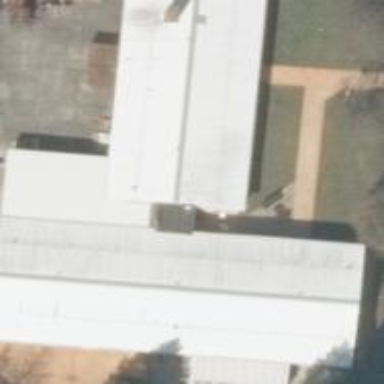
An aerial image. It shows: Building.